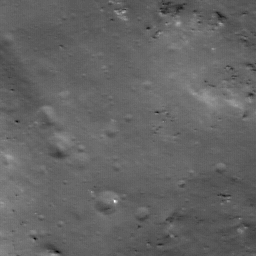
Host type: background_regolith
Lunar coordinates: latitude nan, longitude nan